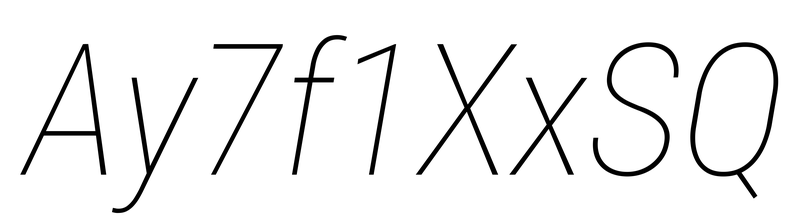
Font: Roboto-Italic_Condensed_Thin_Italic